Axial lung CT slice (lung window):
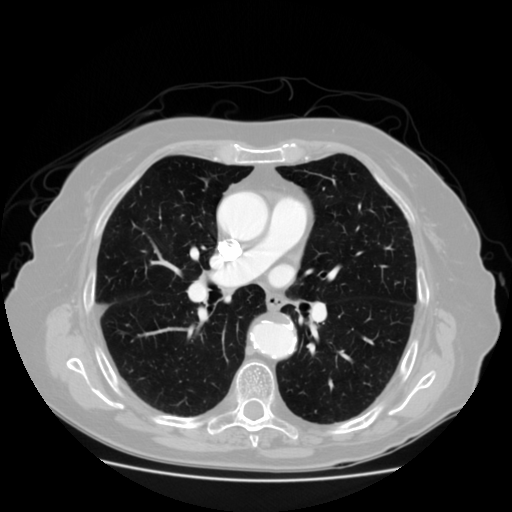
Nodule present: no